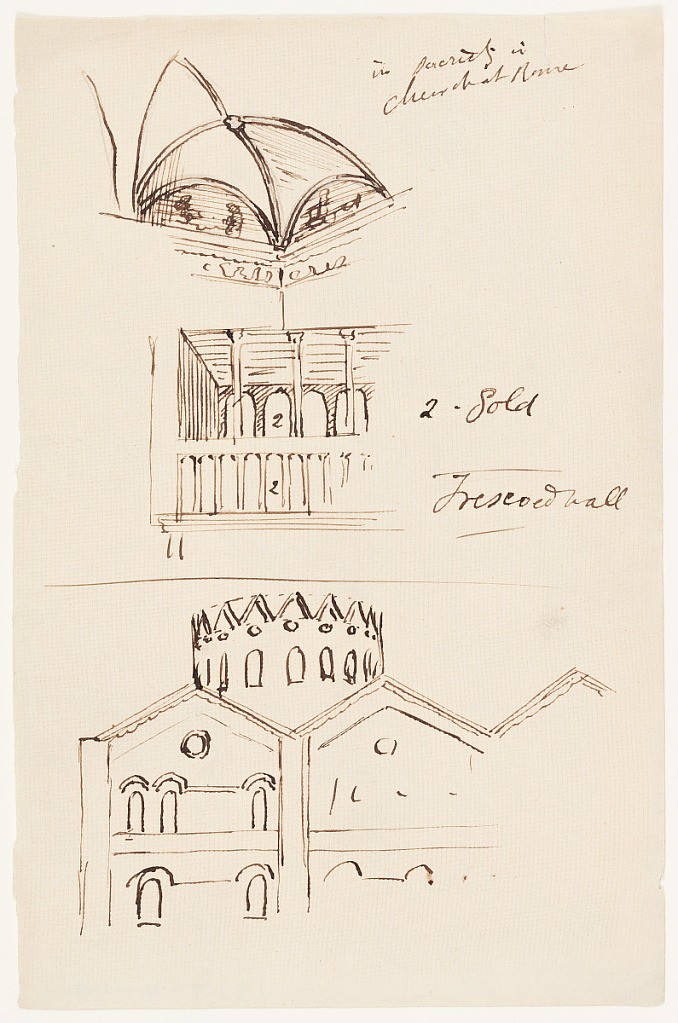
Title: Sketches of the Interior and Exterior of a Church, Rome, Italy
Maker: Frederic Edwin Church, American, 1826–1900
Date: October 1868 - April 1869
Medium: Pen and ink on gridded laid white paper
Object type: Drawing
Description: Architectural sketches shownig three stacked views of the interior and exterior of a church in Rome, Italy. At upper center, an oblique view of a vaulted and ribbed ceiling with niche frescos is shown. At center, a frontal view of a triforium is included while, below, the exterior of the Church is shown with three gables and the base of a dome.